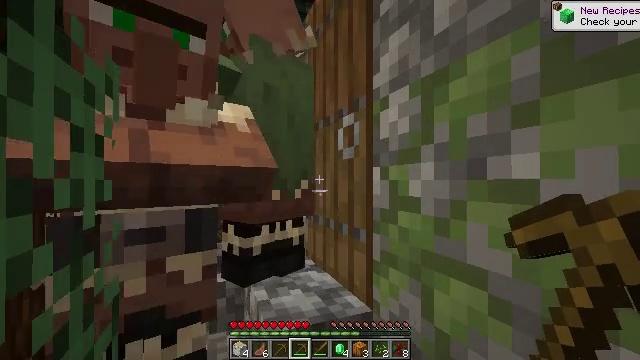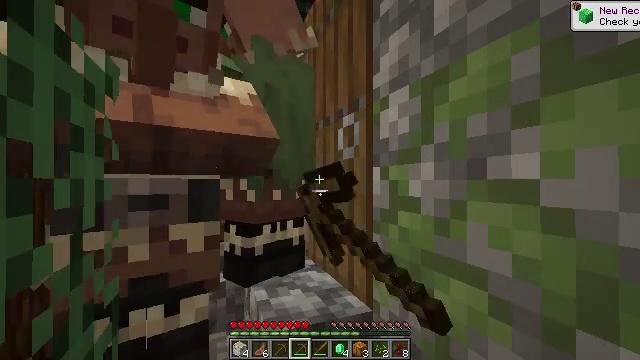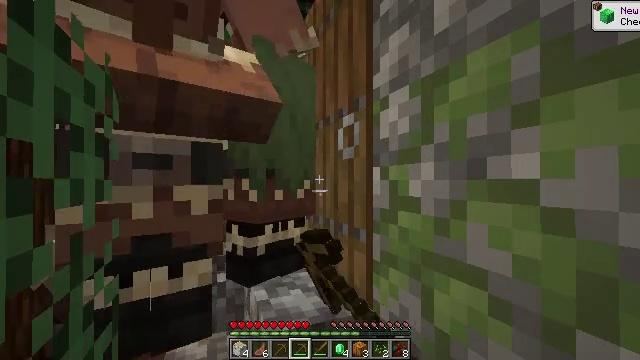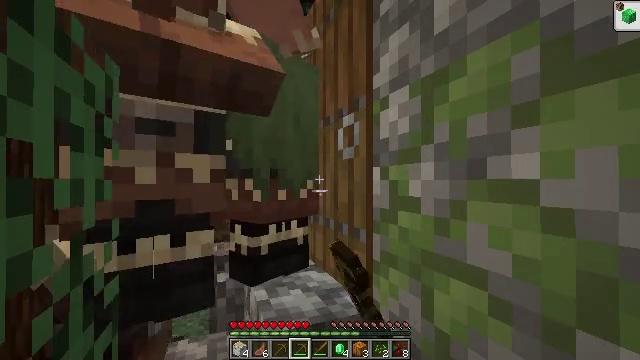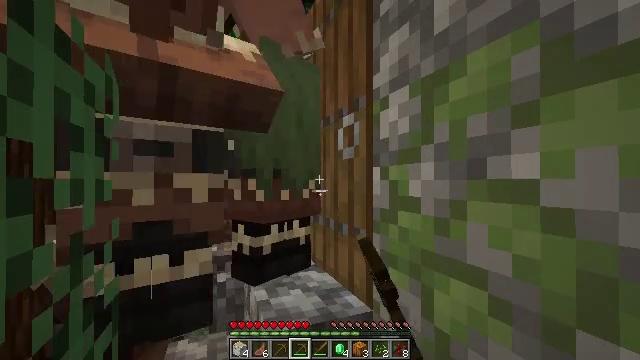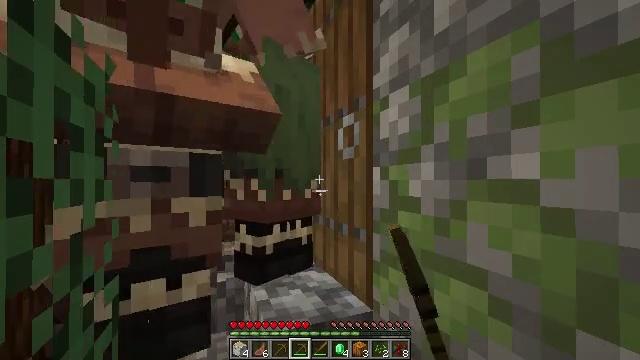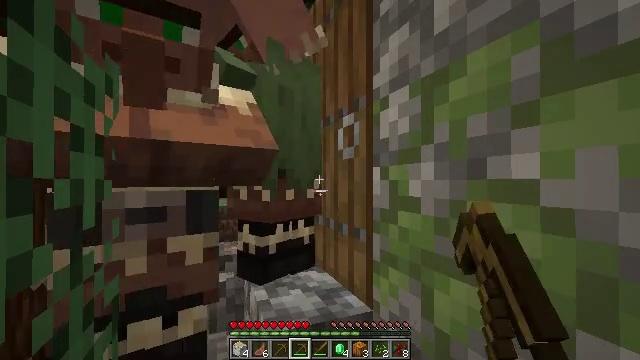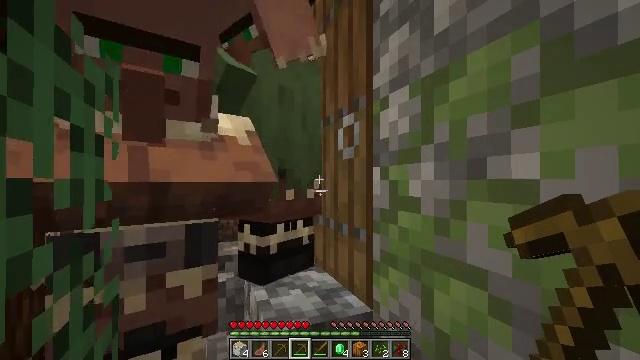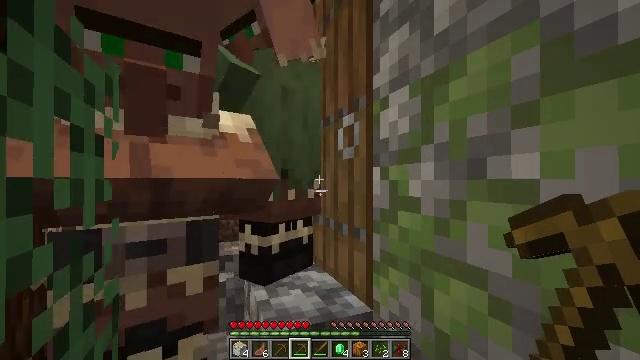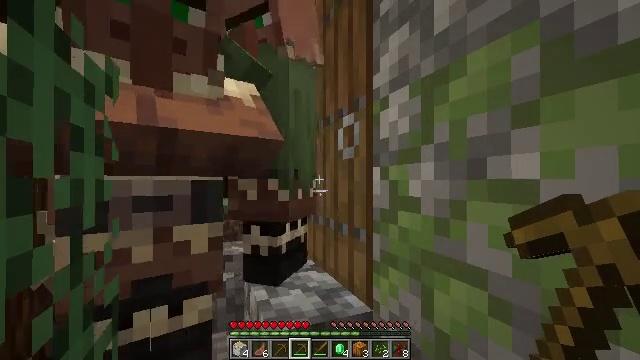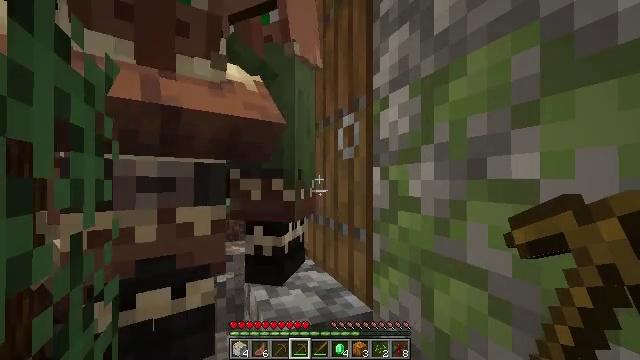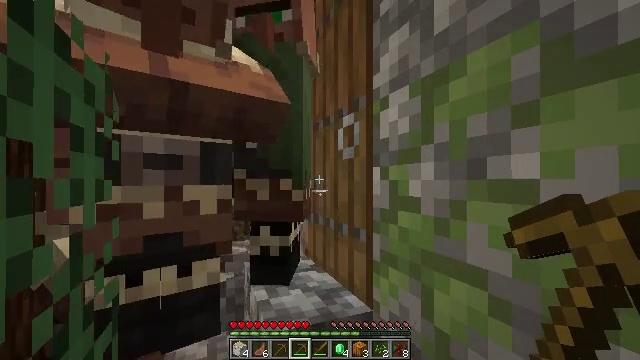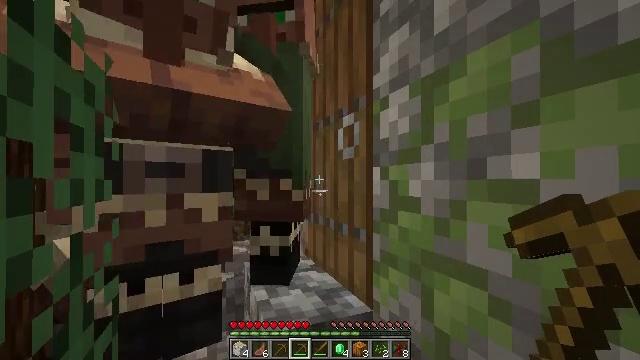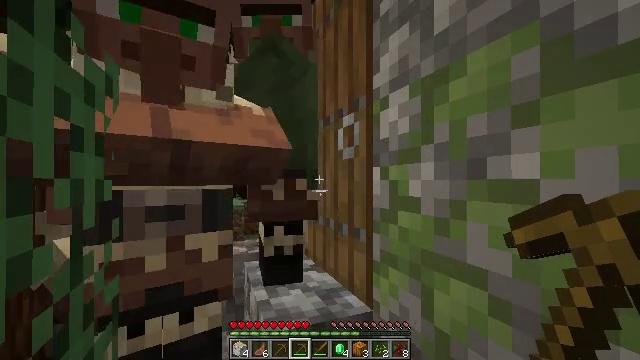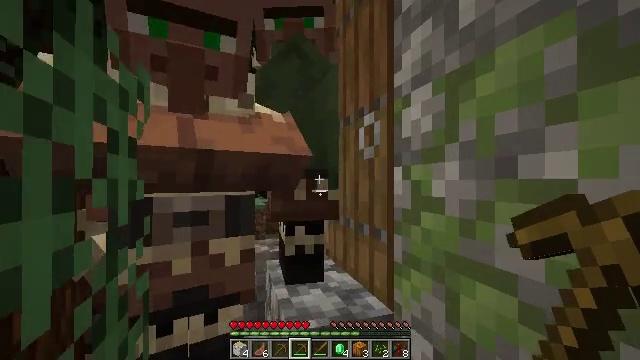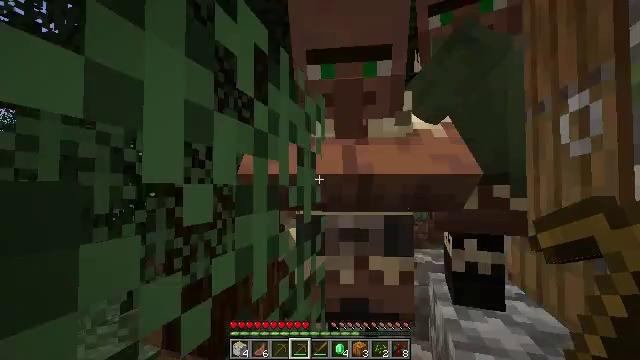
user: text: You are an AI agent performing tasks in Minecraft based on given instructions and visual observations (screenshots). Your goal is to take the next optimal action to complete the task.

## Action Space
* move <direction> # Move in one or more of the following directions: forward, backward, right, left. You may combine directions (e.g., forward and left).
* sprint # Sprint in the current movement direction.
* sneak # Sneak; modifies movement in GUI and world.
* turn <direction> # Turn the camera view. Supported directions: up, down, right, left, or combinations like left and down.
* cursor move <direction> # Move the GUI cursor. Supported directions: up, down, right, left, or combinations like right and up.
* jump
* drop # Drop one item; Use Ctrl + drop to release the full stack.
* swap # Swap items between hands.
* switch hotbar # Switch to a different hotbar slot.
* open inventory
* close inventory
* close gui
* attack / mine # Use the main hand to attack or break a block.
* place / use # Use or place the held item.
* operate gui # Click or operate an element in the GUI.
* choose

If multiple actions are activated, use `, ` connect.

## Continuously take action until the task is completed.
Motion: motion action
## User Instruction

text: Gather spruce leaves to collect foliage.
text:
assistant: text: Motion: no_op
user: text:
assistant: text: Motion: no_op
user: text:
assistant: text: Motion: no_op
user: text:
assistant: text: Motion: no_op
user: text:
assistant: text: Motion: no_op
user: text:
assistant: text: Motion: no_op
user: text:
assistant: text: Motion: no_op
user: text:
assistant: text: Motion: no_op
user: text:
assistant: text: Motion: no_op
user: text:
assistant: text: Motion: no_op
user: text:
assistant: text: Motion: no_op
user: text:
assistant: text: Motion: no_op
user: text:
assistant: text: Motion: no_op
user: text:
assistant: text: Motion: turn left
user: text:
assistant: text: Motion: turn left and up
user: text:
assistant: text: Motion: turn left and up
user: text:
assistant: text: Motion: turn left and up
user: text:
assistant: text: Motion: turn left and up
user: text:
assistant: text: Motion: attack / mine
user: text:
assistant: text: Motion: attack / mine
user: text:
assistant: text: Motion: attack / mine
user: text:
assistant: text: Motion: attack / mine
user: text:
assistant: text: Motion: attack / mine
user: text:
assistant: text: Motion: attack / mine
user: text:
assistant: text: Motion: attack / mine
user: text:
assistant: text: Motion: attack / mine
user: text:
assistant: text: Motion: attack / mine
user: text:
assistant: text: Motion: attack / mine
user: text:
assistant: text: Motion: attack / mine
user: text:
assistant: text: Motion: attack / mine